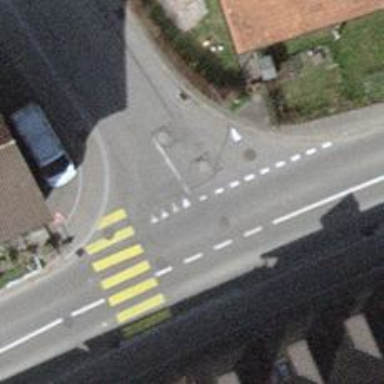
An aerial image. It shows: Road with "give way" sign.